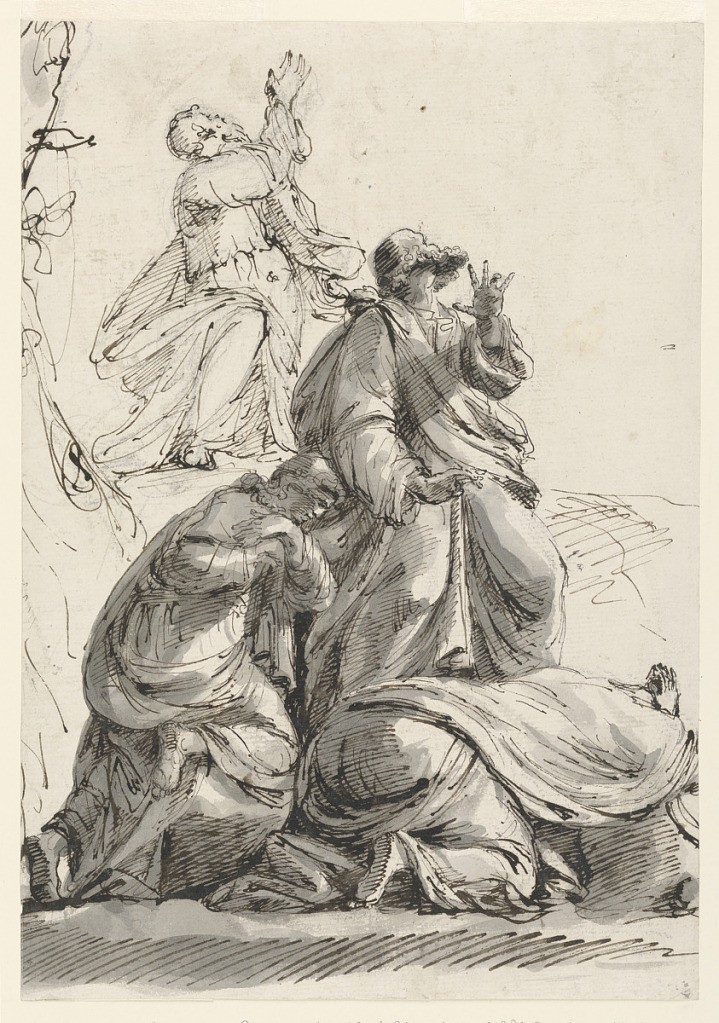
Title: Kneeling Figures (Detail of a Composition of "The Assumption")
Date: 1640–70
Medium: Pen and black ink, brush and grey wash, graphite on cream laid paper
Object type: Drawing
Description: Four male figures, facing right, kneel at different stages in various attitudes of awe. Three are rendered with wash additions, but not the fourth, shown behind and slightly above the others. A portion of a tree appears at left. The composition appears to be cut at the right.